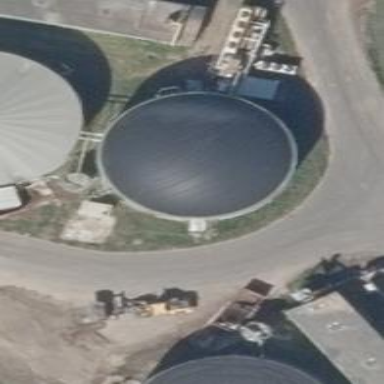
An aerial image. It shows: Building with storage tank.